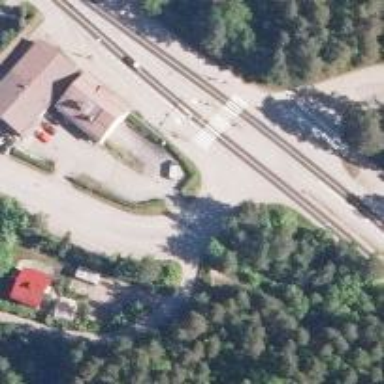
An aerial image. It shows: Track footway.